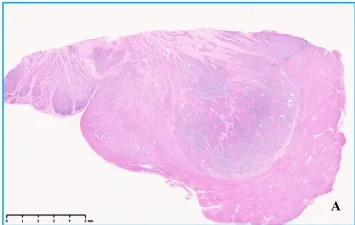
Hematoxylin and eosin staining was observed under microscope. (A) Low magnification view Clear boundaries and a thin capsule was observed surrounding the tumor, original magnification x6.
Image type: pathology (h&e)